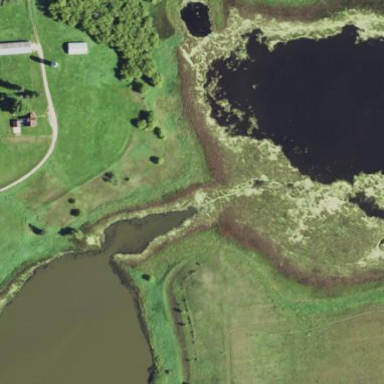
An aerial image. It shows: Marshy wetland area.